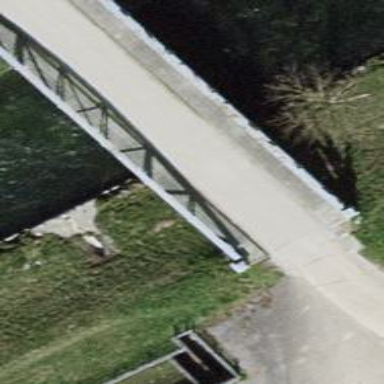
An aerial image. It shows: Agricultural service road crossing bridge with grade 1 track type.